Field crop: maize
Growth stage: 2
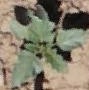
Species: datura